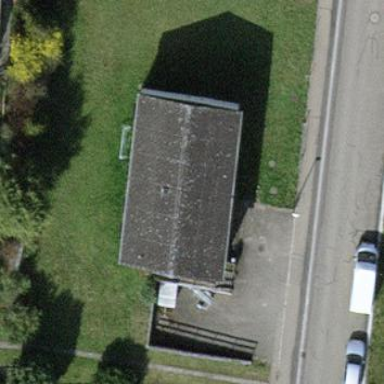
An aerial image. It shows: Service building.